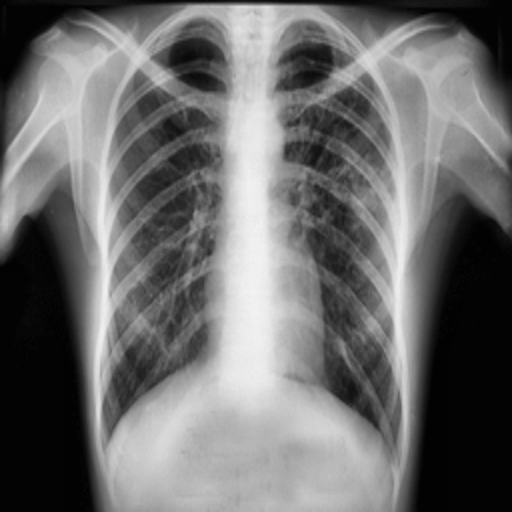
Finding: TUBERCULOSIS